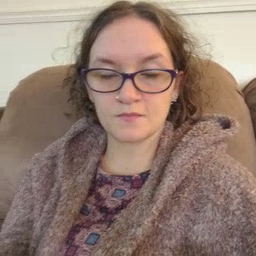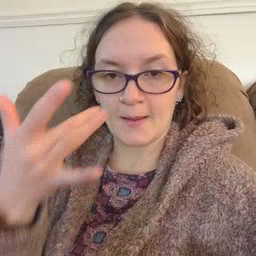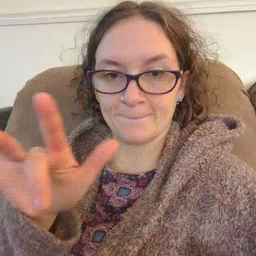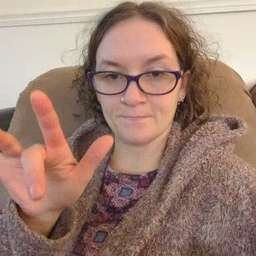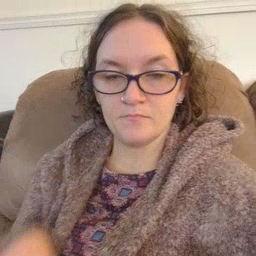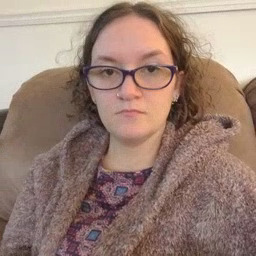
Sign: empty